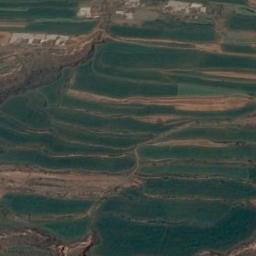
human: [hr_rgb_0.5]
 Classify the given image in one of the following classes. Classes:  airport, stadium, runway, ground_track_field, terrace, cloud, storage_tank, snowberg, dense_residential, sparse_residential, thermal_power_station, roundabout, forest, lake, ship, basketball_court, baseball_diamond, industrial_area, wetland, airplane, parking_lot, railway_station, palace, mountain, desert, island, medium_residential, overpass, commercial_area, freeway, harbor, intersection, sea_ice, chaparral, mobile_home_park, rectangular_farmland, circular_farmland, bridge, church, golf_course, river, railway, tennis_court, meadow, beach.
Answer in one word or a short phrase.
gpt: terrace